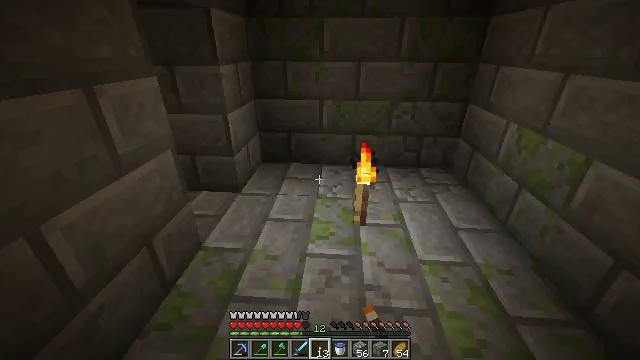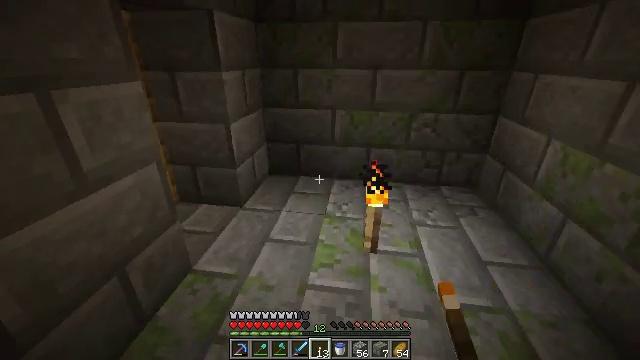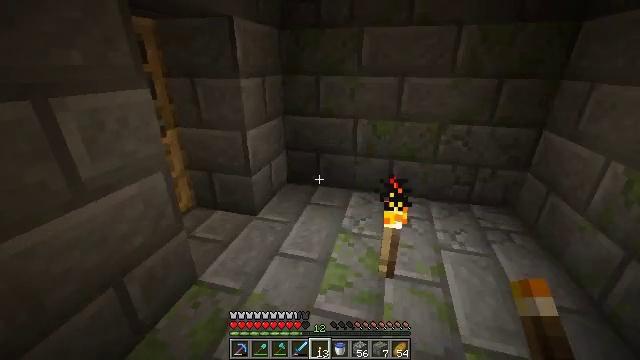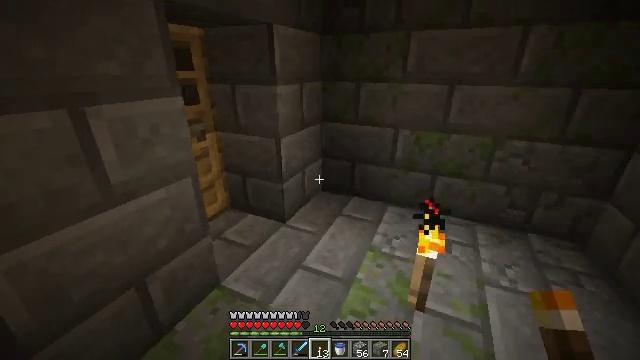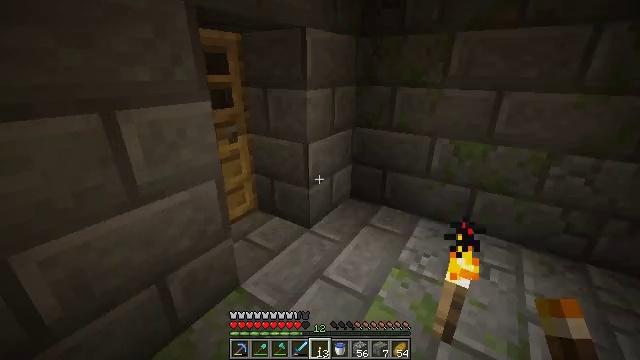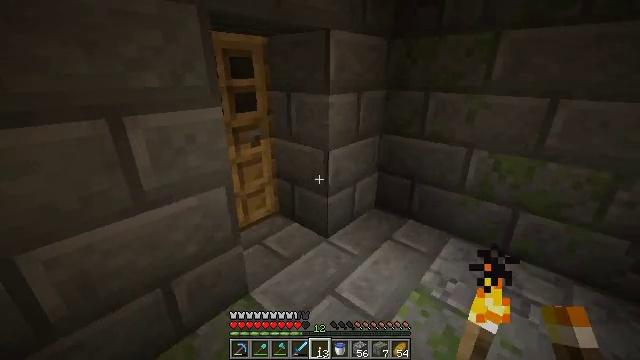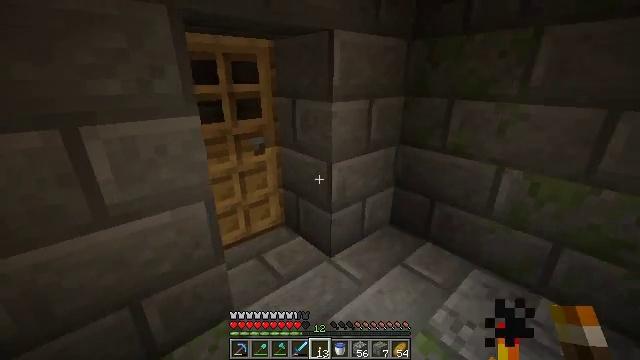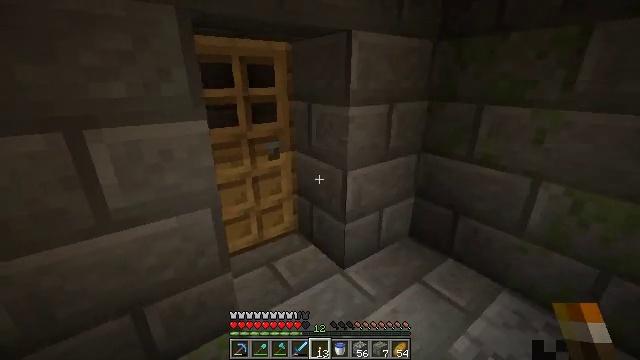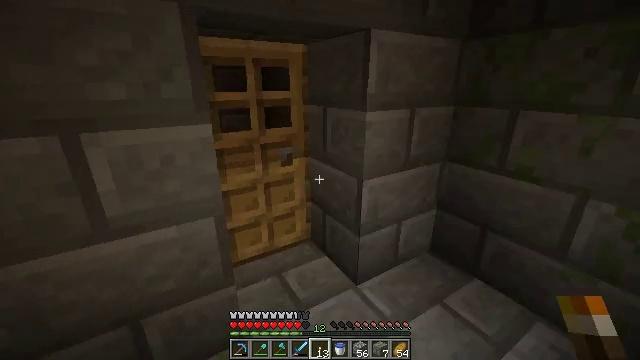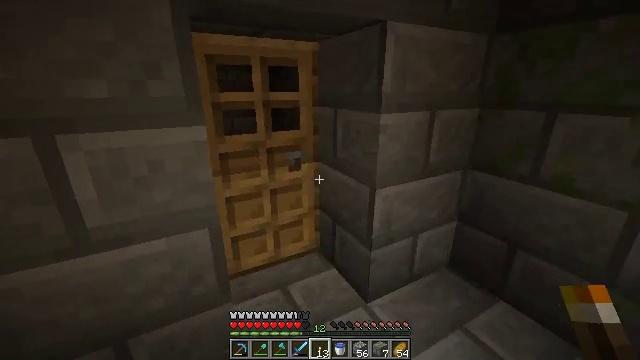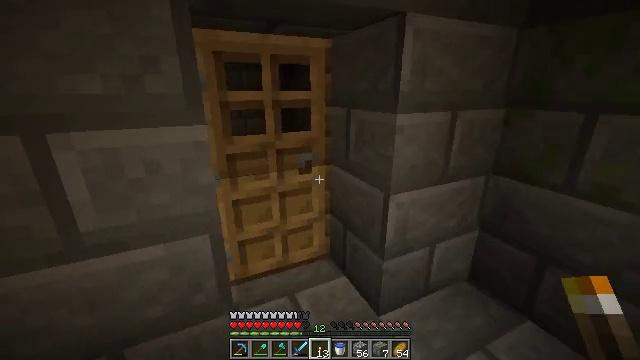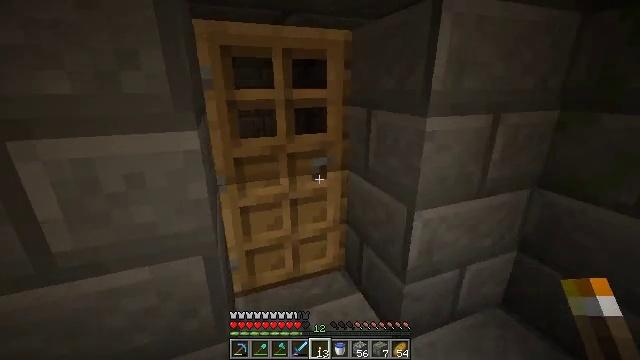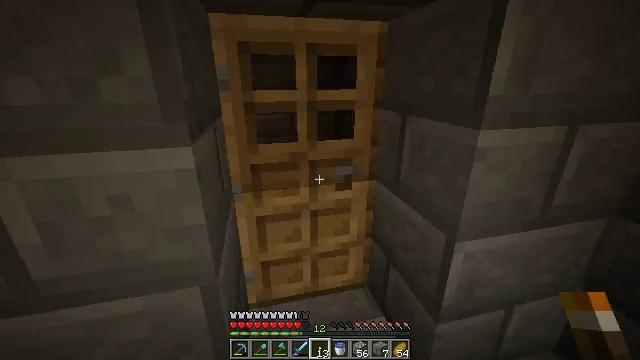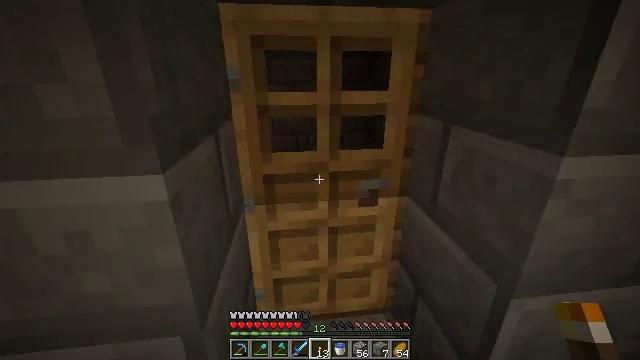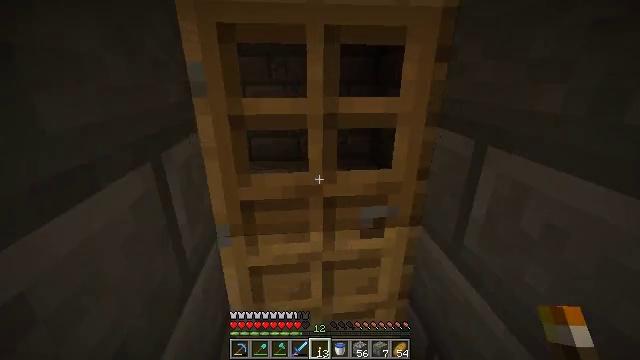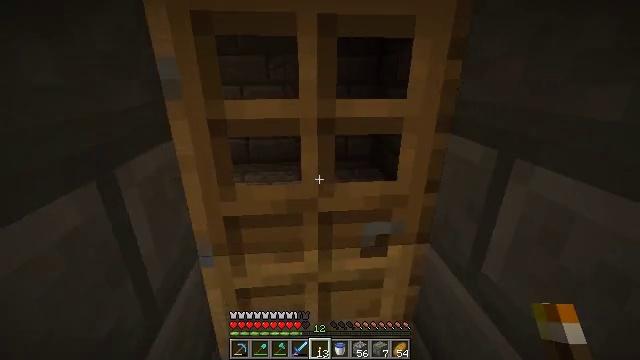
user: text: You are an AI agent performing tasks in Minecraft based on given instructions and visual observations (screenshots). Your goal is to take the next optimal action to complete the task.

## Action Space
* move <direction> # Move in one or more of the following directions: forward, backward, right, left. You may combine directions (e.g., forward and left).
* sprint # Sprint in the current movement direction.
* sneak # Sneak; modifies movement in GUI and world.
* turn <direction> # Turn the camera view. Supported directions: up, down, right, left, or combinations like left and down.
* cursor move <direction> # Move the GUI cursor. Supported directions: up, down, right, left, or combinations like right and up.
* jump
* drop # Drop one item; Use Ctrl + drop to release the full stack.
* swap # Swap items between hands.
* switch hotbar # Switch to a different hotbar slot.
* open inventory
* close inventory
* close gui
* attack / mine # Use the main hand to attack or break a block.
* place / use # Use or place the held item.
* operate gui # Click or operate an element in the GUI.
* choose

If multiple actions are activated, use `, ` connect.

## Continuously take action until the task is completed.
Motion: motion action
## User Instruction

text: Attack the oak door to gather it.
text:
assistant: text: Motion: move forward and move right, turn left and up
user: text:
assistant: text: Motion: move forward and move right, turn left and up
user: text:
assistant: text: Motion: move forward and move right, turn left
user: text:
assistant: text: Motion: move forward and move right, turn left
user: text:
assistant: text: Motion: move forward and move right, turn left
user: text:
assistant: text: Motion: move forward and move right, turn left
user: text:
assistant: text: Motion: move forward, turn left
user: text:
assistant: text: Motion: move forward, turn left
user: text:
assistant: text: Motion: move forward, turn left
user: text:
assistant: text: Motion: move forward, turn left
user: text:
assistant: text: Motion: move forward, turn left
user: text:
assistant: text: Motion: move forward, turn left
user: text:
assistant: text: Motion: move forward, turn left
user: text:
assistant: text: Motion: move forward, turn left
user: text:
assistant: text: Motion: move forward
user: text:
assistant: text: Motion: move forward
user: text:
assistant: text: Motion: move forward, turn down, switch to hotbar 1
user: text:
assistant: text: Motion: move forward, turn left and down, attack / mine, switch to hotbar 1
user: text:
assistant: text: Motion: move forward, attack / mine, switch to hotbar 1
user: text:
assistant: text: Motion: attack / mine
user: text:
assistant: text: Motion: attack / mine
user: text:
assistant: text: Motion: attack / mine
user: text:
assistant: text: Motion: attack / mine
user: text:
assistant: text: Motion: turn left, attack / mine
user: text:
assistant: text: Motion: turn left, attack / mine
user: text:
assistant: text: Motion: turn left, attack / mine
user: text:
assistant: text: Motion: attack / mine
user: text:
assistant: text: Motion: attack / mine
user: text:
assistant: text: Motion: attack / mine
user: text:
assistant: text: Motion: attack / mine